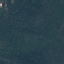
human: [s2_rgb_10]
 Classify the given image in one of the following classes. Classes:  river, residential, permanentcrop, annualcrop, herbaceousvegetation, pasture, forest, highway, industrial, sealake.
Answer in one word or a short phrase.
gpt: Forest